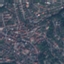
Land use / land cover: Residential